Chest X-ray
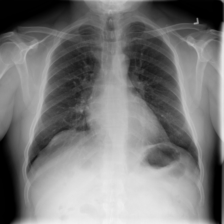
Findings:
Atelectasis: negative
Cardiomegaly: negative
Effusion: negative
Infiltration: negative
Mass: negative
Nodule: negative
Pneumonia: negative
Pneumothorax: negative
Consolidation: negative
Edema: negative
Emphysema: negative
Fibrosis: negative
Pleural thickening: negative
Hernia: negative